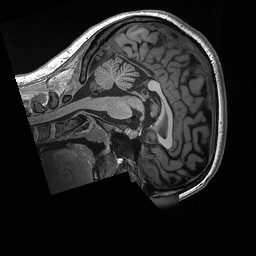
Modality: T1w
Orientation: sagittal
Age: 28
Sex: female